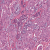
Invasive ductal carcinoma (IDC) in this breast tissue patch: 1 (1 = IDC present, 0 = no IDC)